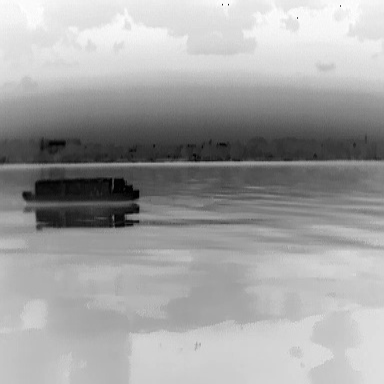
There is a fishing_boat in the infrared image.